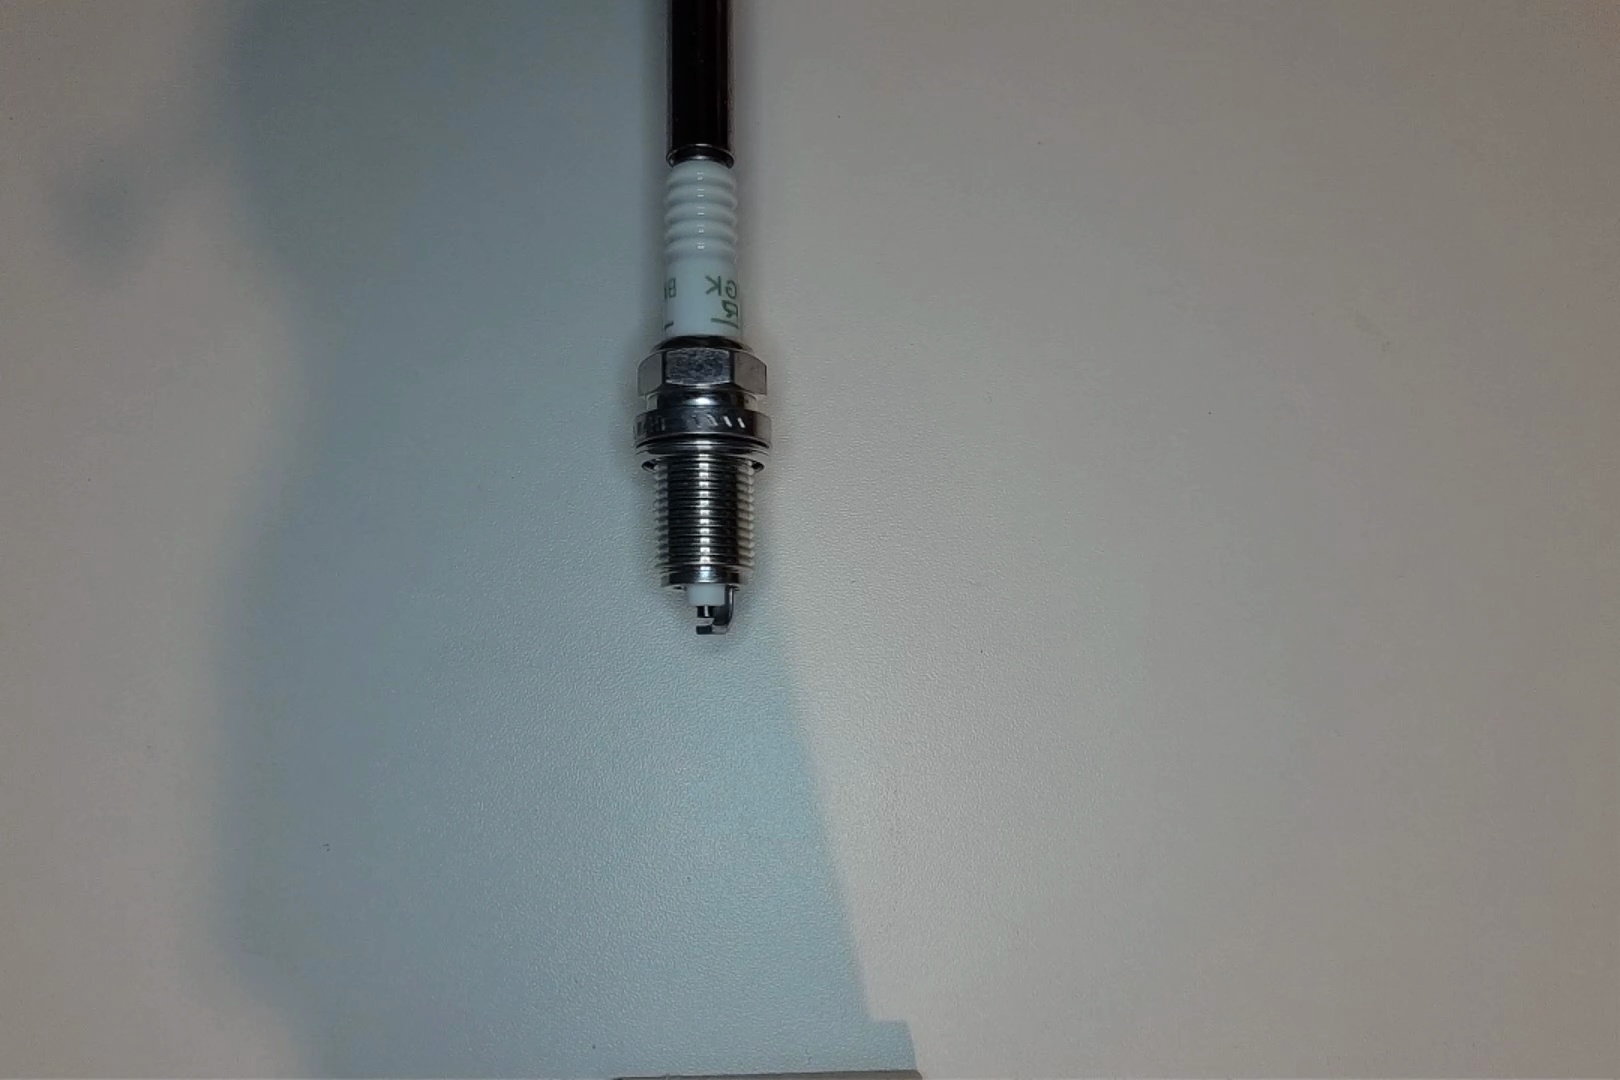
Label: normal